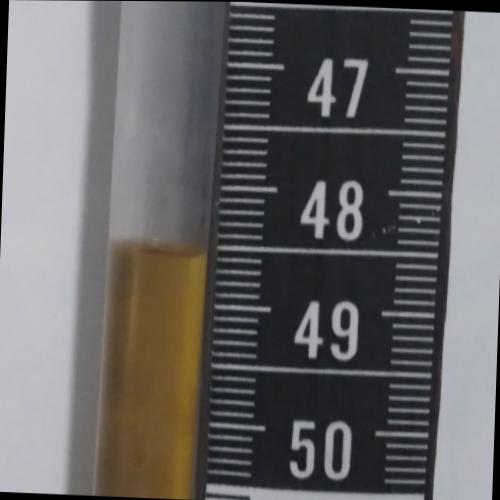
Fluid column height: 48.6 cm